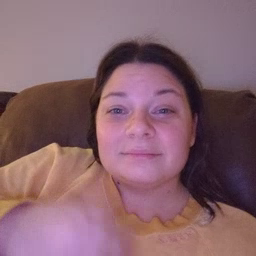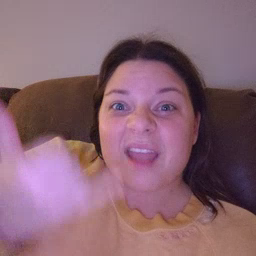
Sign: now